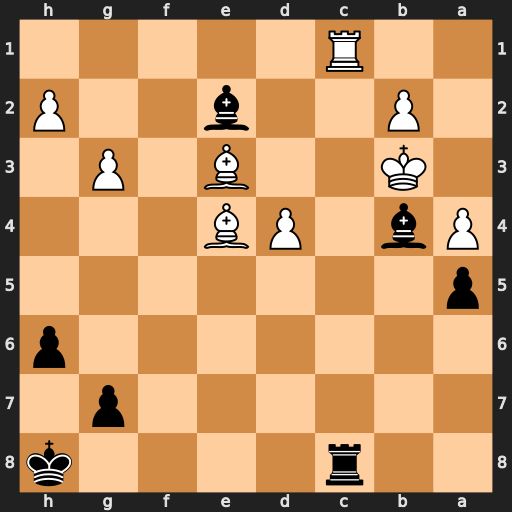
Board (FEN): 2r4k/6p1/7p/p7/Pb1PB3/1K2B1P1/1P2b2P/2R5
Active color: b
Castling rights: -
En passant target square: -
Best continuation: Re8 Bf4 Rxe4 Rc8+ Kh7